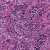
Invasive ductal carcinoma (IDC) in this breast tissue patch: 1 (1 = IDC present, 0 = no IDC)